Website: crate-barrel
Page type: billing-address
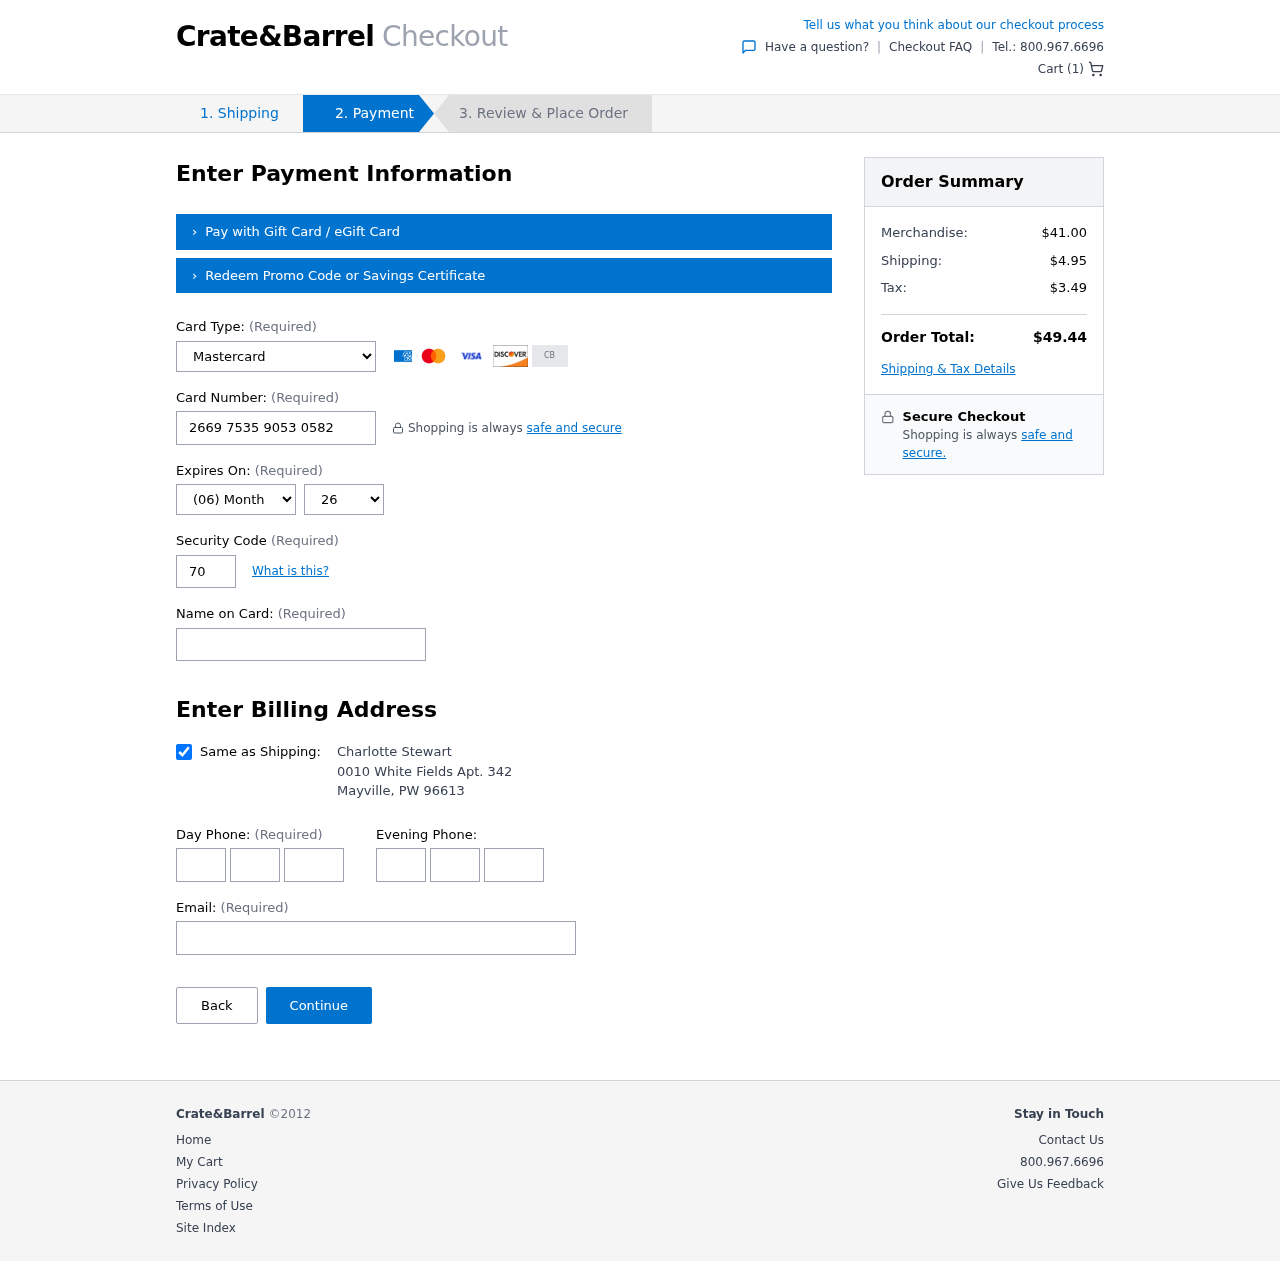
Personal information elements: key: PII_CARD_CVV
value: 704
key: PII_CARD_EXPIRY_MONTH
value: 06
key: PII_CARD_EXPIRY_YEAR
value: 26
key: PII_CARD_NUMBER
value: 2669 7535 9053 0582
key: PII_CARD_TYPE
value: Mastercard
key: PII_CITY
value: Mayville
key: PII_EMAIL
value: charlotte_stewart@hotmail.com
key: PII_FULLNAME
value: Charlotte Stewart
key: PII_PHONE_AREA
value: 366
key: PII_PHONE_PREFIX
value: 987
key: PII_PHONE_SUFFIX
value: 7309
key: PII_POSTCODE
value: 96613
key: PII_STATE_ABBR
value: PW
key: PII_STREET
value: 0010 White Fields Apt. 342
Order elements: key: ORDER_NUM_ITEMS
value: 1
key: ORDER_SUBTOTAL
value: $41.00
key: ORDER_SHIPPING_COST
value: $4.95
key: ORDER_TAX
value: $3.49
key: ORDER_TOTAL
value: $49.44